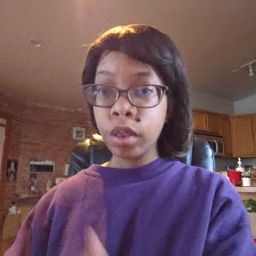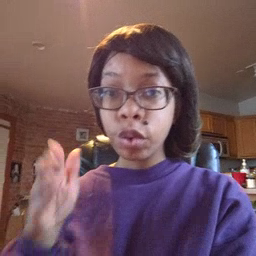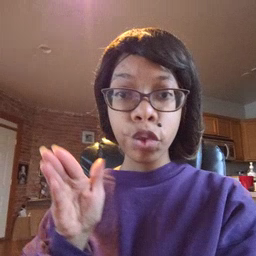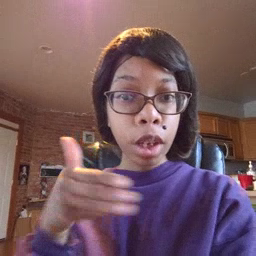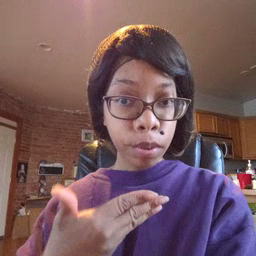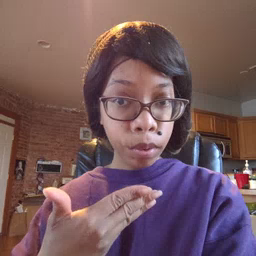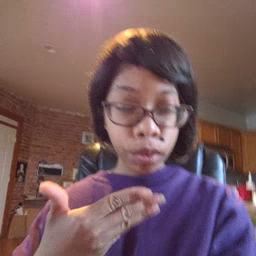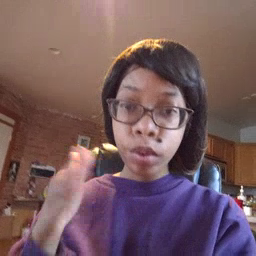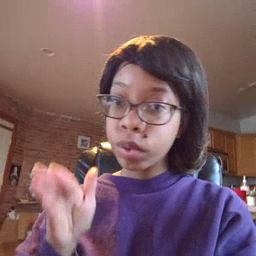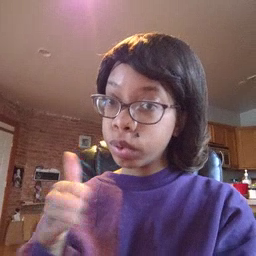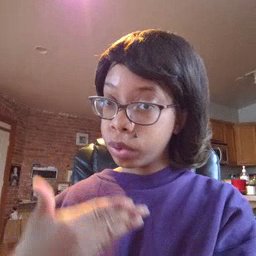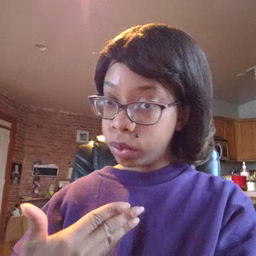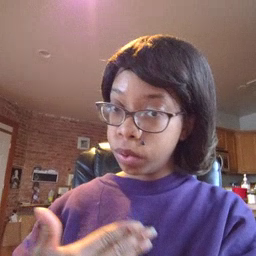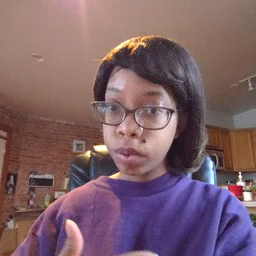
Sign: room